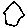
Label: hexagon